Question: I need to make a 'ListView' using the Lib 'TwoWayView' have the same behavior that occurs in , where after
applying scroll the 'List', an animation centers the item with the highest percentage visible.
For the example below I costumizei an example on github: <URL>

If anyone has suggestion, have already done something, appreciate any help!
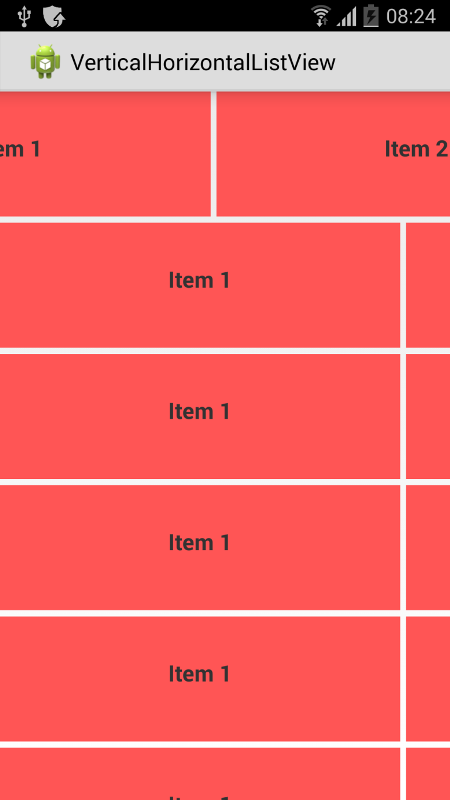
Answer: the support is functionality was added
<URL>
> I've just fixed an issue in the scrollBy(int) method that was apply
the delta in the wrong direction (see 2fd1ea7). It should be working
fine now. I've have also landed
smoothScrollBy/smoothScrollToPosition() support in #20.